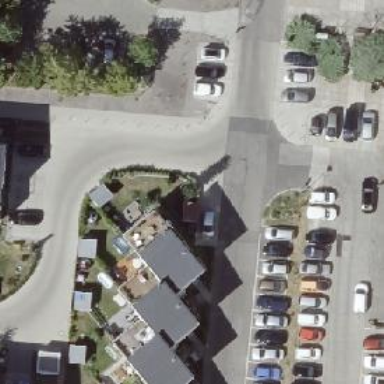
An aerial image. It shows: Living street.